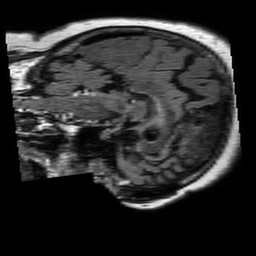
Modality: FLAIR
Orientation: sagittal
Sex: female
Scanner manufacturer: philips
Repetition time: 11 s
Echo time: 0.125 s